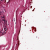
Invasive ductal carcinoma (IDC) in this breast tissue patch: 0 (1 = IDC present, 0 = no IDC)